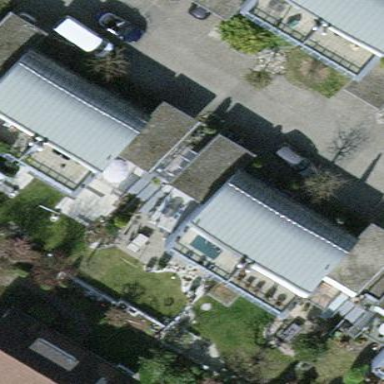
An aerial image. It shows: Terrace building.